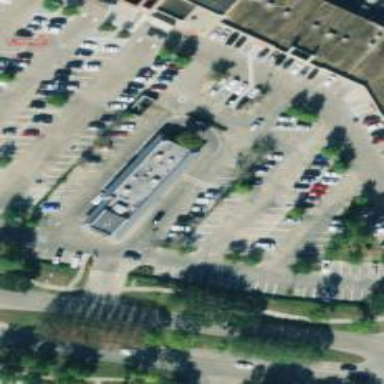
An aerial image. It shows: Parking space.